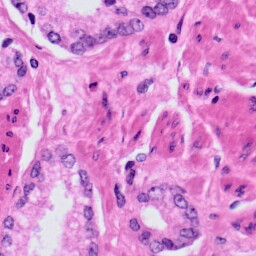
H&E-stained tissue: Prostate